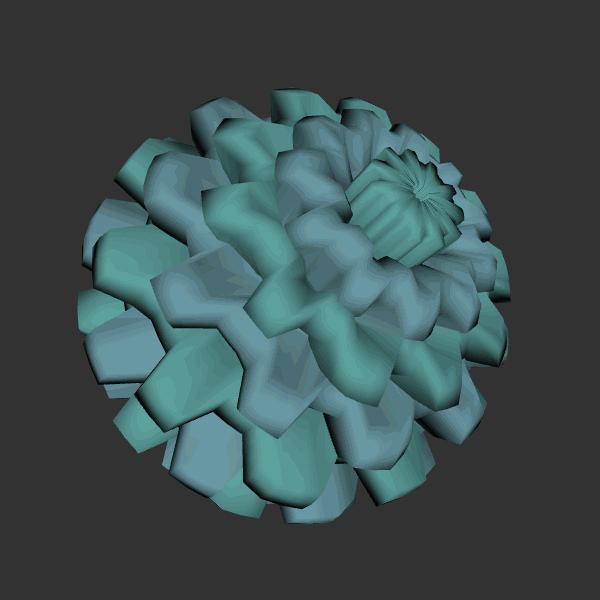
Background: dark